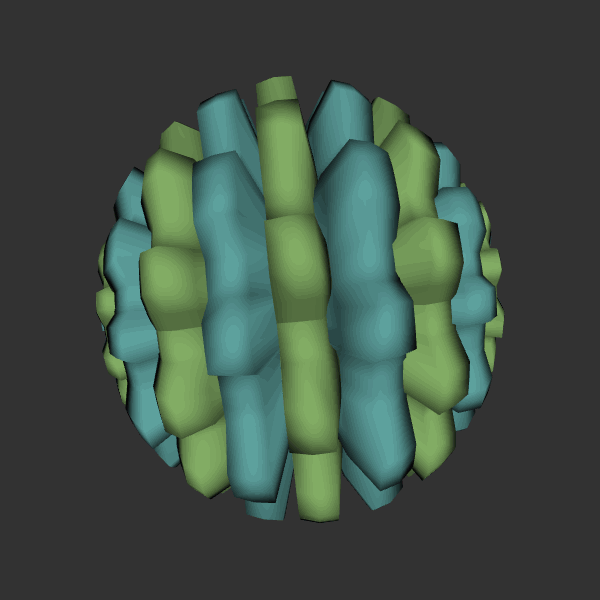
Background: dark